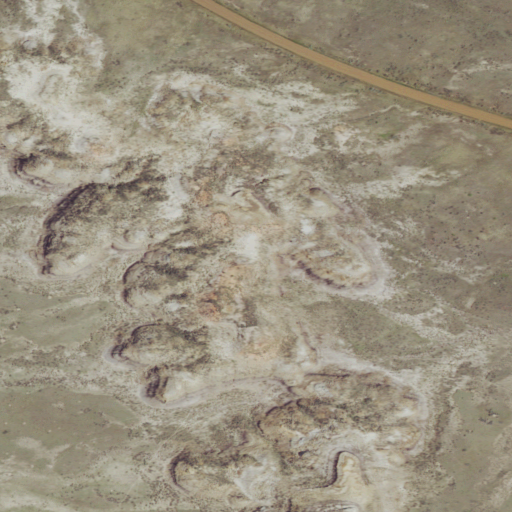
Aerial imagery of cape in Montana named South Twitchell Point containing grassland and shrub